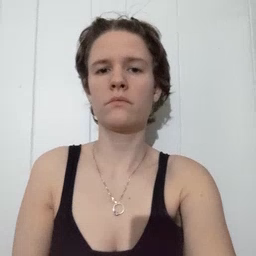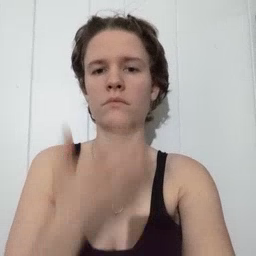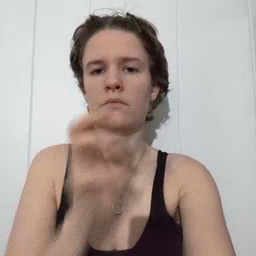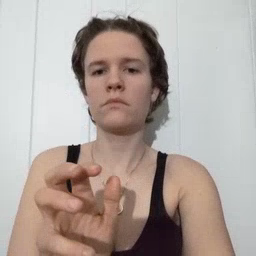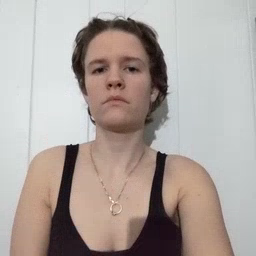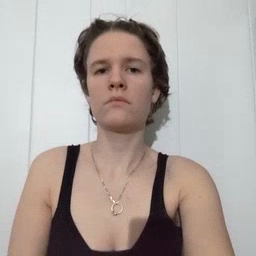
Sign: hot